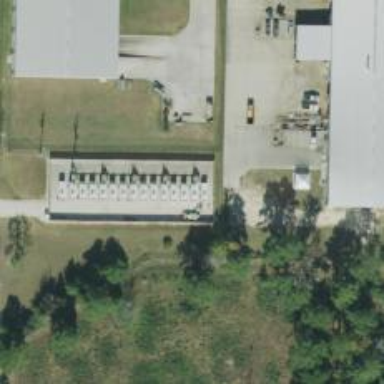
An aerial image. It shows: Generator is pictured.